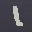
Label: 1